Question: i have a table "queue_in_progress" whose structure is like the following :

I want to update the DATE_TIME_TOKEN_TAKEN , CE_PK , Service_status of the table . For this , I have the following code :
'''
String sqlQuery = "UPDATE queue_in_progress
" +
"SET CE_PK="+ce_pk+" ,SERVICE_STATUS=1
" +
"WHERE CATEGORY_PK="+Category_PK+" AND TOKEN_NO="+ Token_PK+" "
+ " AND SERVICE_COUNTER="+service_counter+" AND SERVICE_CENTER_PK="+service_center+" ;";
java.util.Date utilDate = new Date(); // Convert it to java.sql.Date
java.sql.Date date = new java.sql.Date(utilDate.getTime());
PreparedStatement stmt = con.prepareStatement(sqlQuery);
stmt.setDate(1, date);
success = stmt.executeUpdate();
But the success flag is returning -1 and the table is not updated . What is the problem ? What can I do to fix this problem ?
'''
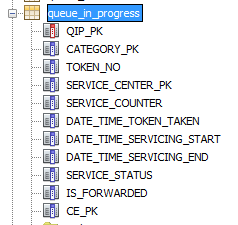
Answer: I don't see 'DATE_TIME_TOKEN_TAKEN=?' in your query (the bind parameter), I think you wanted
'''
String sqlQuery = "UPDATE queue_in_progress SET DATE_TIME_TOKEN_TAKEN=?, "
+ "CE_PK=" + ce_pk
+ ", SERVICE_STATUS=1 WHERE CATEGORY_PK="
+ Category_PK
+ " AND TOKEN_NO="
+ Token_PK
+ " AND SERVICE_COUNTER="
+ service_counter + " AND SERVICE_CENTER_PK=" + service_center;
'''